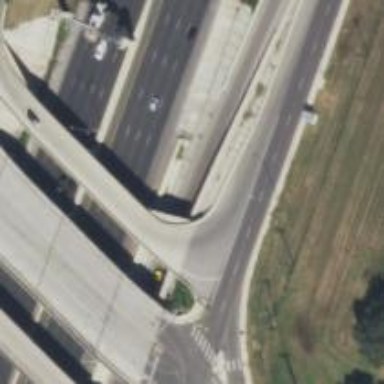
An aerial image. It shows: Secondary link road with asphalt surface.